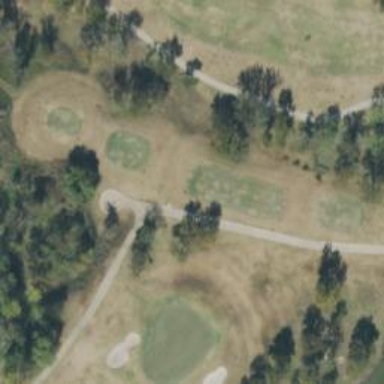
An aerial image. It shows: Service road designated as golf cart path.